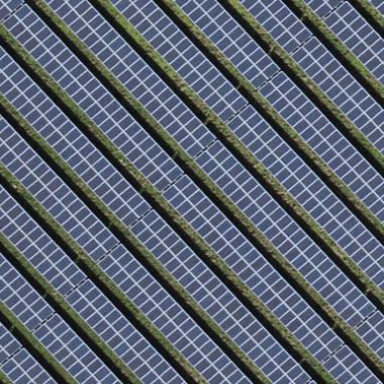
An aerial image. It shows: Solar power generator with photovoltaic panels.